Interaction volume radius: 5 \u00c5
Interaction volume height: 25 \u00c5
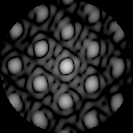
Disorder parameter: 0.1654